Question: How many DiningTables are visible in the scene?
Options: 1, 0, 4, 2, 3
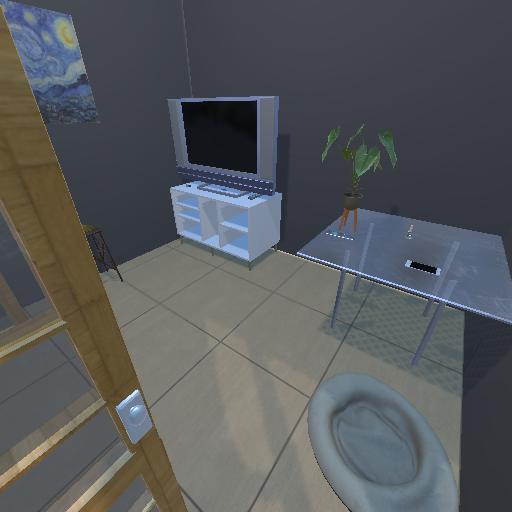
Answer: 1